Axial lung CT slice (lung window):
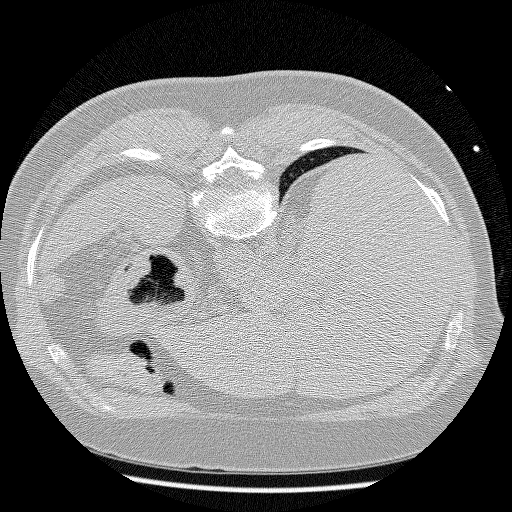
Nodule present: no